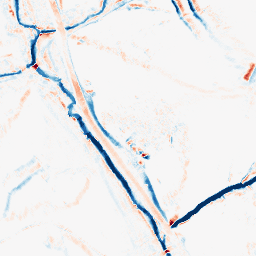
Category: morphological
Decomposition family: morphological_diamond
Decomposition parameters: operation: average
radius: 5
Upsampling method: bspline
Upsampling parameters: scale: 8
Upsampling scale: 8